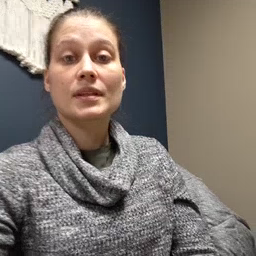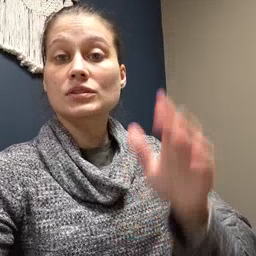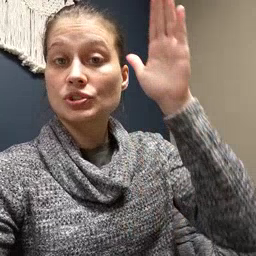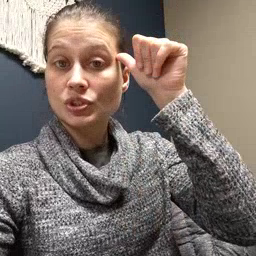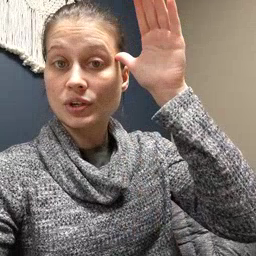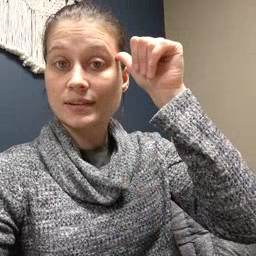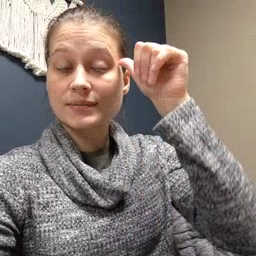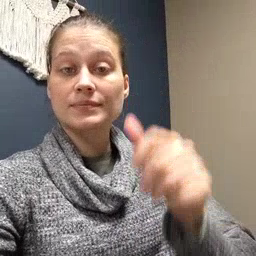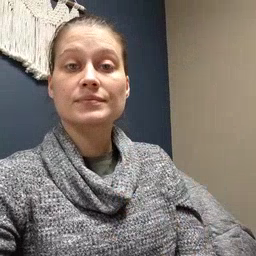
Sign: donkey